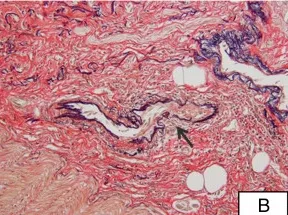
Autopsy findings. Biopsy samples were fixed and stained with hematoxylin and eosin. Exposed vessel and ruptured elastic laminae in the tunica externa of that vessel (x100).
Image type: pathology (h&e)